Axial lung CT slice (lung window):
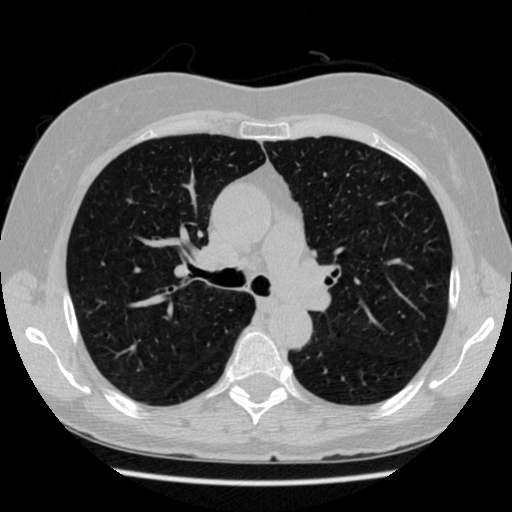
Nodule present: no